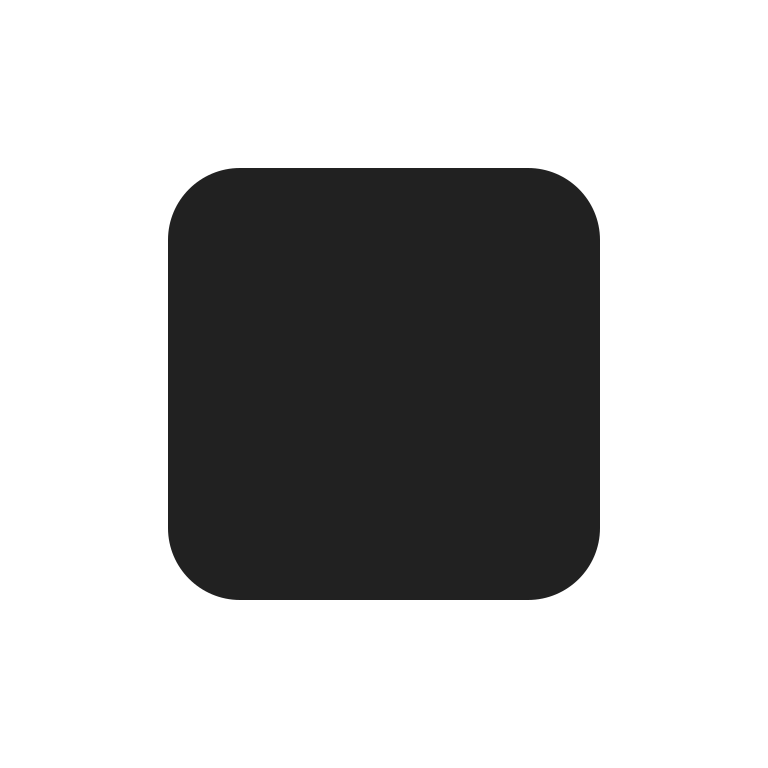
black  small square high contrast